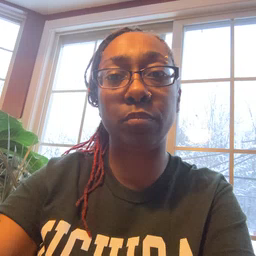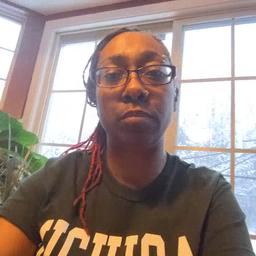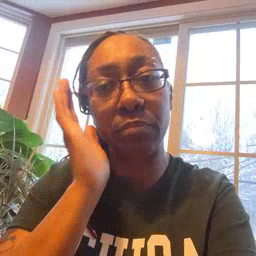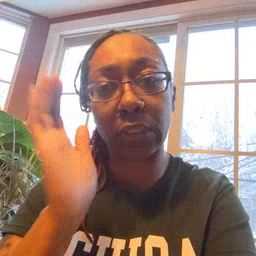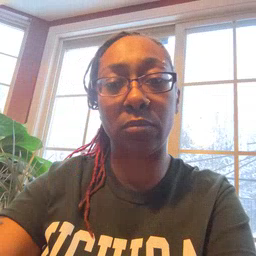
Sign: bed